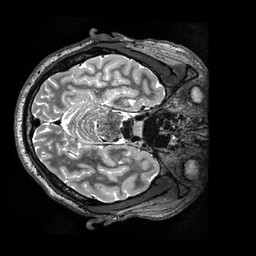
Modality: T2w
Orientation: axial
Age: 20
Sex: male
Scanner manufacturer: siemens
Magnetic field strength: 3 T
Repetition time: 3.2 s
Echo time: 0.564 s